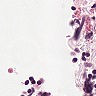
Metastatic tissue present: no